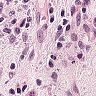
Metastatic tissue present: no